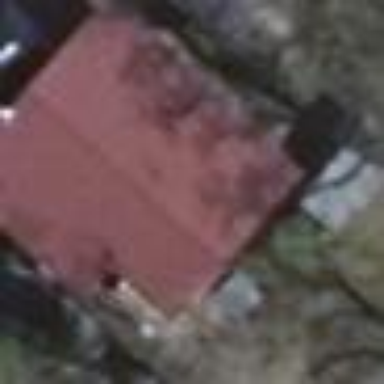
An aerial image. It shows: House with gabled roof oriented along the length of the building.